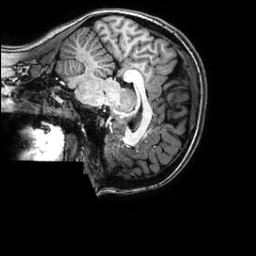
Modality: T1w
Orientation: sagittal
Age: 27
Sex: female
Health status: healthy